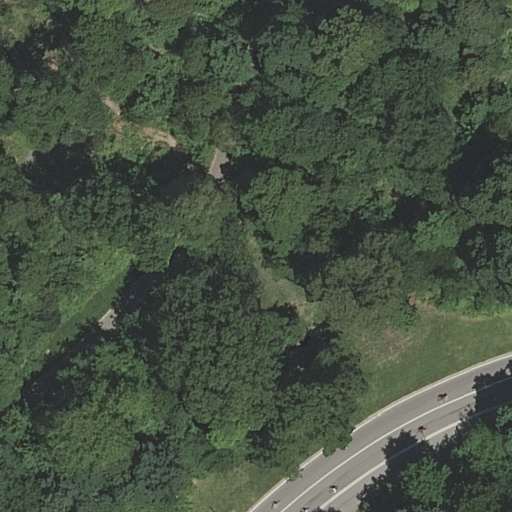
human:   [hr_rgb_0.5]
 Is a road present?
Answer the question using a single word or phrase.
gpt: yes

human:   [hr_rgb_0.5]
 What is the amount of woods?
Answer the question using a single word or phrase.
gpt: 1

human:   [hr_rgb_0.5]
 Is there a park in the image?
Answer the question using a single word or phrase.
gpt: yes

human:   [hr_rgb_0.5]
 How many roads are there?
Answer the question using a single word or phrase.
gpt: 4

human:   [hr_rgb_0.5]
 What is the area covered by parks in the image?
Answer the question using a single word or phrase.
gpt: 10633m2

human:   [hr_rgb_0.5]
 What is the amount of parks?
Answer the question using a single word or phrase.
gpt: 1

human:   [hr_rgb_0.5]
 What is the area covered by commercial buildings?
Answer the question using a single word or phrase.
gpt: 0m2

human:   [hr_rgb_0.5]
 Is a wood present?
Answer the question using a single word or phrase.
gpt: yes

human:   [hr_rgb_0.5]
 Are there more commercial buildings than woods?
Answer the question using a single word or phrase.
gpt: no

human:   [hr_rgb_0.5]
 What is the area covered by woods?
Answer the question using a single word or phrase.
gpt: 9790m2

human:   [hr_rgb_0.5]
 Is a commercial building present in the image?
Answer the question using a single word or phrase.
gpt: no

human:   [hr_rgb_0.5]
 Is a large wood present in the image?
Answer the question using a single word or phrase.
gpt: yes

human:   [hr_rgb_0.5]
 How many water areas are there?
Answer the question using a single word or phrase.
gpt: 0

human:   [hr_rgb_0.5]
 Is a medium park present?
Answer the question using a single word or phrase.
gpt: no

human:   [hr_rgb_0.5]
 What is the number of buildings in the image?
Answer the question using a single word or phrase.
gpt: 0

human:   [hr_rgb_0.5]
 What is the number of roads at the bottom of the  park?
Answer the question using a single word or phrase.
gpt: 4

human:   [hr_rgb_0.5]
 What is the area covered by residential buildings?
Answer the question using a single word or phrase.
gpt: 0m2

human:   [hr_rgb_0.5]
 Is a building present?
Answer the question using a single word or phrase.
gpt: no

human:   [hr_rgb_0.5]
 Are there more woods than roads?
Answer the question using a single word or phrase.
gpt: no

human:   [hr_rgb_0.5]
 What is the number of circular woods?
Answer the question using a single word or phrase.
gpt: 0

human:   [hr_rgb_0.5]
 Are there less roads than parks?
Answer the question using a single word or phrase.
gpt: no

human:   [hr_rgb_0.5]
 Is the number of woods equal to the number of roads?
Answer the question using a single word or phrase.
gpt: no

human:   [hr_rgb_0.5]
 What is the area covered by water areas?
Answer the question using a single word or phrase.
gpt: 0m2

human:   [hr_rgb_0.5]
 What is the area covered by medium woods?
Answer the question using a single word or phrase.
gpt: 0m2

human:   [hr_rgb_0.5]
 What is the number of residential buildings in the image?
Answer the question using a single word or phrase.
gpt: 0

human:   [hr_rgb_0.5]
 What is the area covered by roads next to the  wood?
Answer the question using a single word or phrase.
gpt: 0m2

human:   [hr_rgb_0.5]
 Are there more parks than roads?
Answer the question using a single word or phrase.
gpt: no

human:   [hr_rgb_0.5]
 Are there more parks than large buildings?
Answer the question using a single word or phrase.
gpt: yes

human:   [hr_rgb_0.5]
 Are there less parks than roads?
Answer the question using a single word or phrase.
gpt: yes

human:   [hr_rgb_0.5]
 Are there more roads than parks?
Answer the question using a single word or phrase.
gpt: yes

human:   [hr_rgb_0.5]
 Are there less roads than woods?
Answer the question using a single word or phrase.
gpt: no

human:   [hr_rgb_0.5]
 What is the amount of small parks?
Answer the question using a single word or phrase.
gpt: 0

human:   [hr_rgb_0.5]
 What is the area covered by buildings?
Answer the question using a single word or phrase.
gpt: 0m2

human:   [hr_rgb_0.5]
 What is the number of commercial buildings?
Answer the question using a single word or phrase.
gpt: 0

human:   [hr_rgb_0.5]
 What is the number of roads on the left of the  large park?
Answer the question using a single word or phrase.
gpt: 4

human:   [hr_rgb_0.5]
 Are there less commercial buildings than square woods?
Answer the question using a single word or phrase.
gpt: no

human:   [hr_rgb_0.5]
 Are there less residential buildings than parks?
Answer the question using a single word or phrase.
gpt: yes

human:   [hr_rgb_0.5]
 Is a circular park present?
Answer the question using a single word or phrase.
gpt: no

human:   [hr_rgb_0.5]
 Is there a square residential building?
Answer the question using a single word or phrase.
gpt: no

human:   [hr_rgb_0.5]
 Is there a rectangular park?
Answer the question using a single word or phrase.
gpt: yes

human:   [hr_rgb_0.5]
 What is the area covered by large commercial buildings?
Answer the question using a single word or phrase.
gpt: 0m2

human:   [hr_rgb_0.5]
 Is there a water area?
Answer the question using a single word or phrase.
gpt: no

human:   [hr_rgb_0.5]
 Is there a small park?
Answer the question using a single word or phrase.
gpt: no

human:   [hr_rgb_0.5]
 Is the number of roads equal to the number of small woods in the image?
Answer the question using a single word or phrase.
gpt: no

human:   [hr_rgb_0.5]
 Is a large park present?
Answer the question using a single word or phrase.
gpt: yes

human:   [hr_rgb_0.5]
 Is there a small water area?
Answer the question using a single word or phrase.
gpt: no

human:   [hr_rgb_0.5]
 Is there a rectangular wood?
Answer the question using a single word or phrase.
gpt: no

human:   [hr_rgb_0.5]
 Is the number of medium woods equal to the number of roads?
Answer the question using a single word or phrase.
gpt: no

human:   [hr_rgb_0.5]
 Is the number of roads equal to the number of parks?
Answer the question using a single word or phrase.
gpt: no

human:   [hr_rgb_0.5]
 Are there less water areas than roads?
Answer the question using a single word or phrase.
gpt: yes

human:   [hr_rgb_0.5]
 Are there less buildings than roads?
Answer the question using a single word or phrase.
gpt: yes

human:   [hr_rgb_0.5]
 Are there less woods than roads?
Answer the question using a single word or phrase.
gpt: yes

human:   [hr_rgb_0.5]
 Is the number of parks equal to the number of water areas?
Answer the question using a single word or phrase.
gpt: no

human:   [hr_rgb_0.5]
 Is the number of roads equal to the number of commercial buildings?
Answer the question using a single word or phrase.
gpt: no

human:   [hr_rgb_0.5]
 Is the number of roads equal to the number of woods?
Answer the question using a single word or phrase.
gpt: no

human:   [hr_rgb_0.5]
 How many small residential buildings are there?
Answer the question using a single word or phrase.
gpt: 0

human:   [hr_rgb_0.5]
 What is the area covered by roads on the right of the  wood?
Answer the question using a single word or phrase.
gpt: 0m2

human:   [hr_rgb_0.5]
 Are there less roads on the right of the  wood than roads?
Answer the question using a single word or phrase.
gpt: yes

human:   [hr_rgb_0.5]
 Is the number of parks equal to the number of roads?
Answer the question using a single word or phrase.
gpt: no

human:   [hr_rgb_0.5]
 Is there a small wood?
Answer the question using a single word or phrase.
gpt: no

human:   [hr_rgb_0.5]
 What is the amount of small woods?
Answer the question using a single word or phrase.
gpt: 0

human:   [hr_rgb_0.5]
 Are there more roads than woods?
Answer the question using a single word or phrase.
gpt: yes

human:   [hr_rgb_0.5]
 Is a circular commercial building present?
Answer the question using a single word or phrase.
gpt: no

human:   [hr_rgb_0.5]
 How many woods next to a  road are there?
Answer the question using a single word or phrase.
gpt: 1